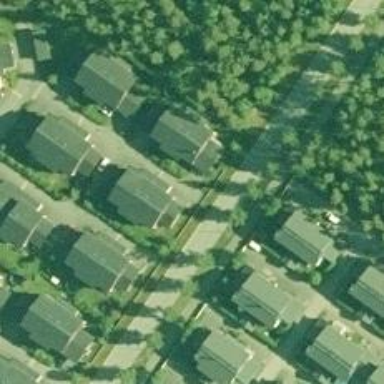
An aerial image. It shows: Living street.